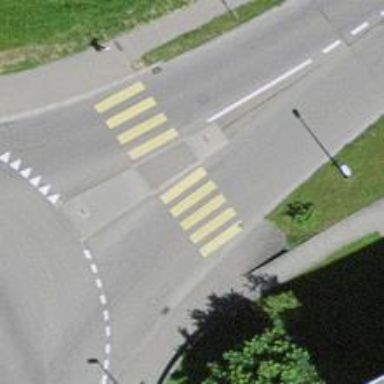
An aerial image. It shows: Zebra crossing with pedestrian island.